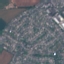
Land use / land cover class: Residential